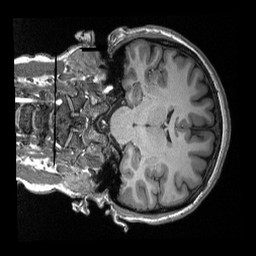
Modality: T1w
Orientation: coronal
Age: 22
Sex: female
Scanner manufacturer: siemens
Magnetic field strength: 3 T
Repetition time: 2.3 s
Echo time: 0.00308 s